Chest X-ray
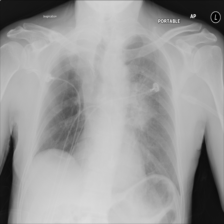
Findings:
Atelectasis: negative
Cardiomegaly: negative
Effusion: negative
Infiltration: positive
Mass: positive
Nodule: negative
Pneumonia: negative
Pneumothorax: negative
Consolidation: negative
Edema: negative
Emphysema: negative
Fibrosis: negative
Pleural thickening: negative
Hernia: negative